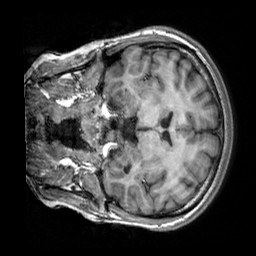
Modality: T1w
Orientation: coronal
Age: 22
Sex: female
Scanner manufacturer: siemens
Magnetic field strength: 3 T
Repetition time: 2.3 s
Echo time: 0.00303 s